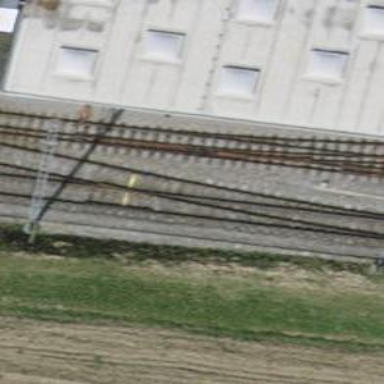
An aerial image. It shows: Rail siding with electrified tracks using contact line.